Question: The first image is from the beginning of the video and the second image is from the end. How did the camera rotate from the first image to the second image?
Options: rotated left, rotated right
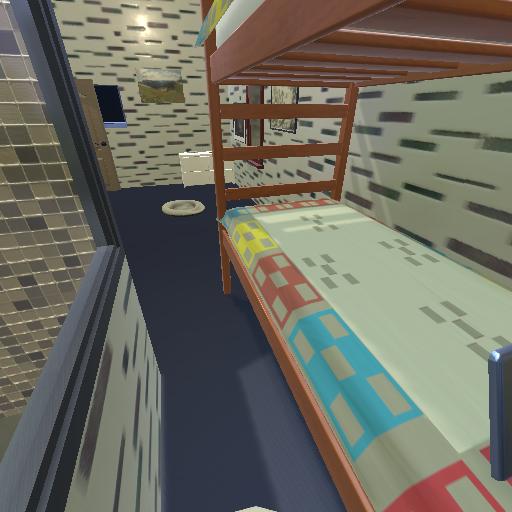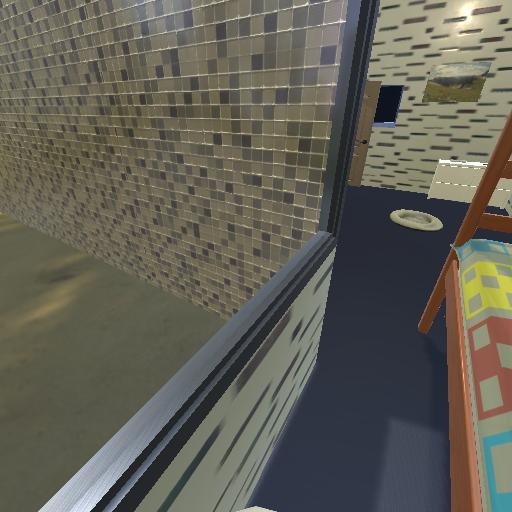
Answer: rotated left